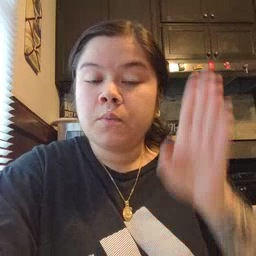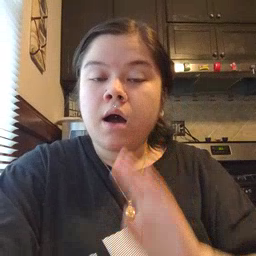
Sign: brown